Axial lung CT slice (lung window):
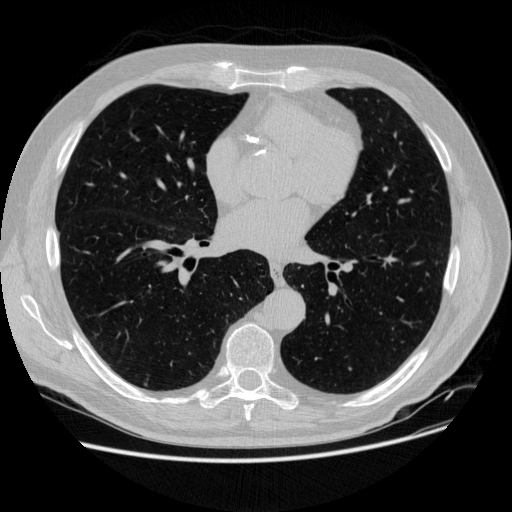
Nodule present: no